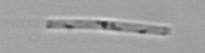
Label: Cerataulina_pelagica